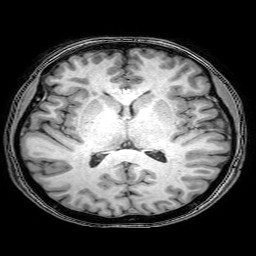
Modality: T1w
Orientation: coronal
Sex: female
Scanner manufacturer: philips
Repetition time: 0.008199 s
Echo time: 0.00377 s